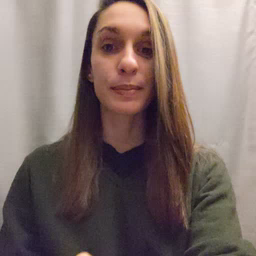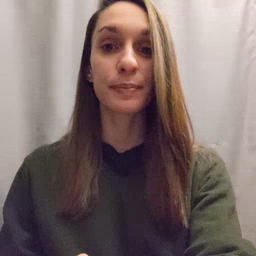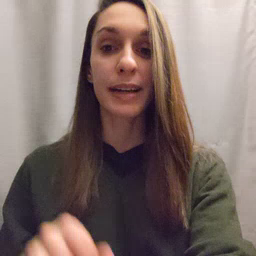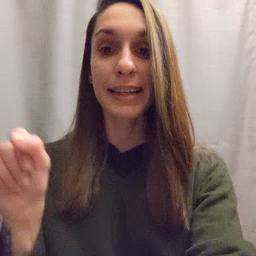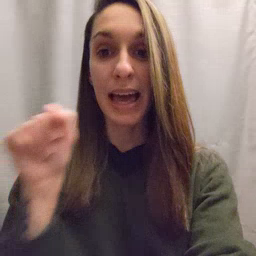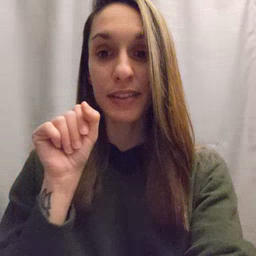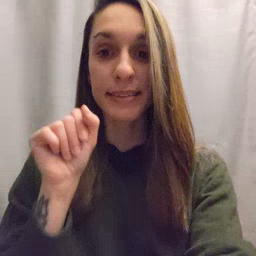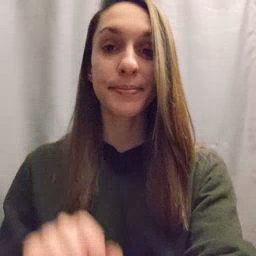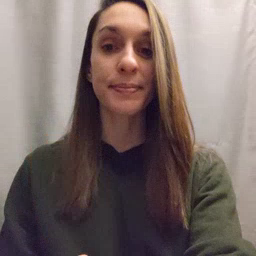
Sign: carrot